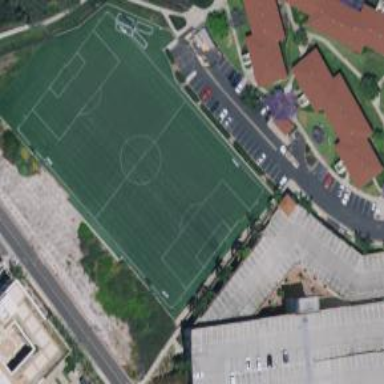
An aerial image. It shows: Soccer pitch designated for leisure and sports activities.